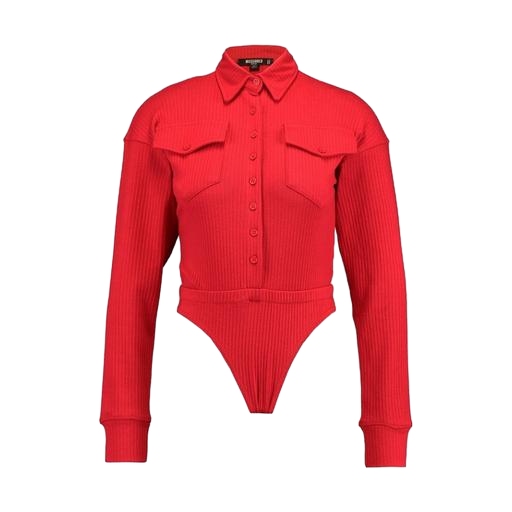
red button-up, red and has long sleeves, red button-down blouse, white background